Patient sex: F
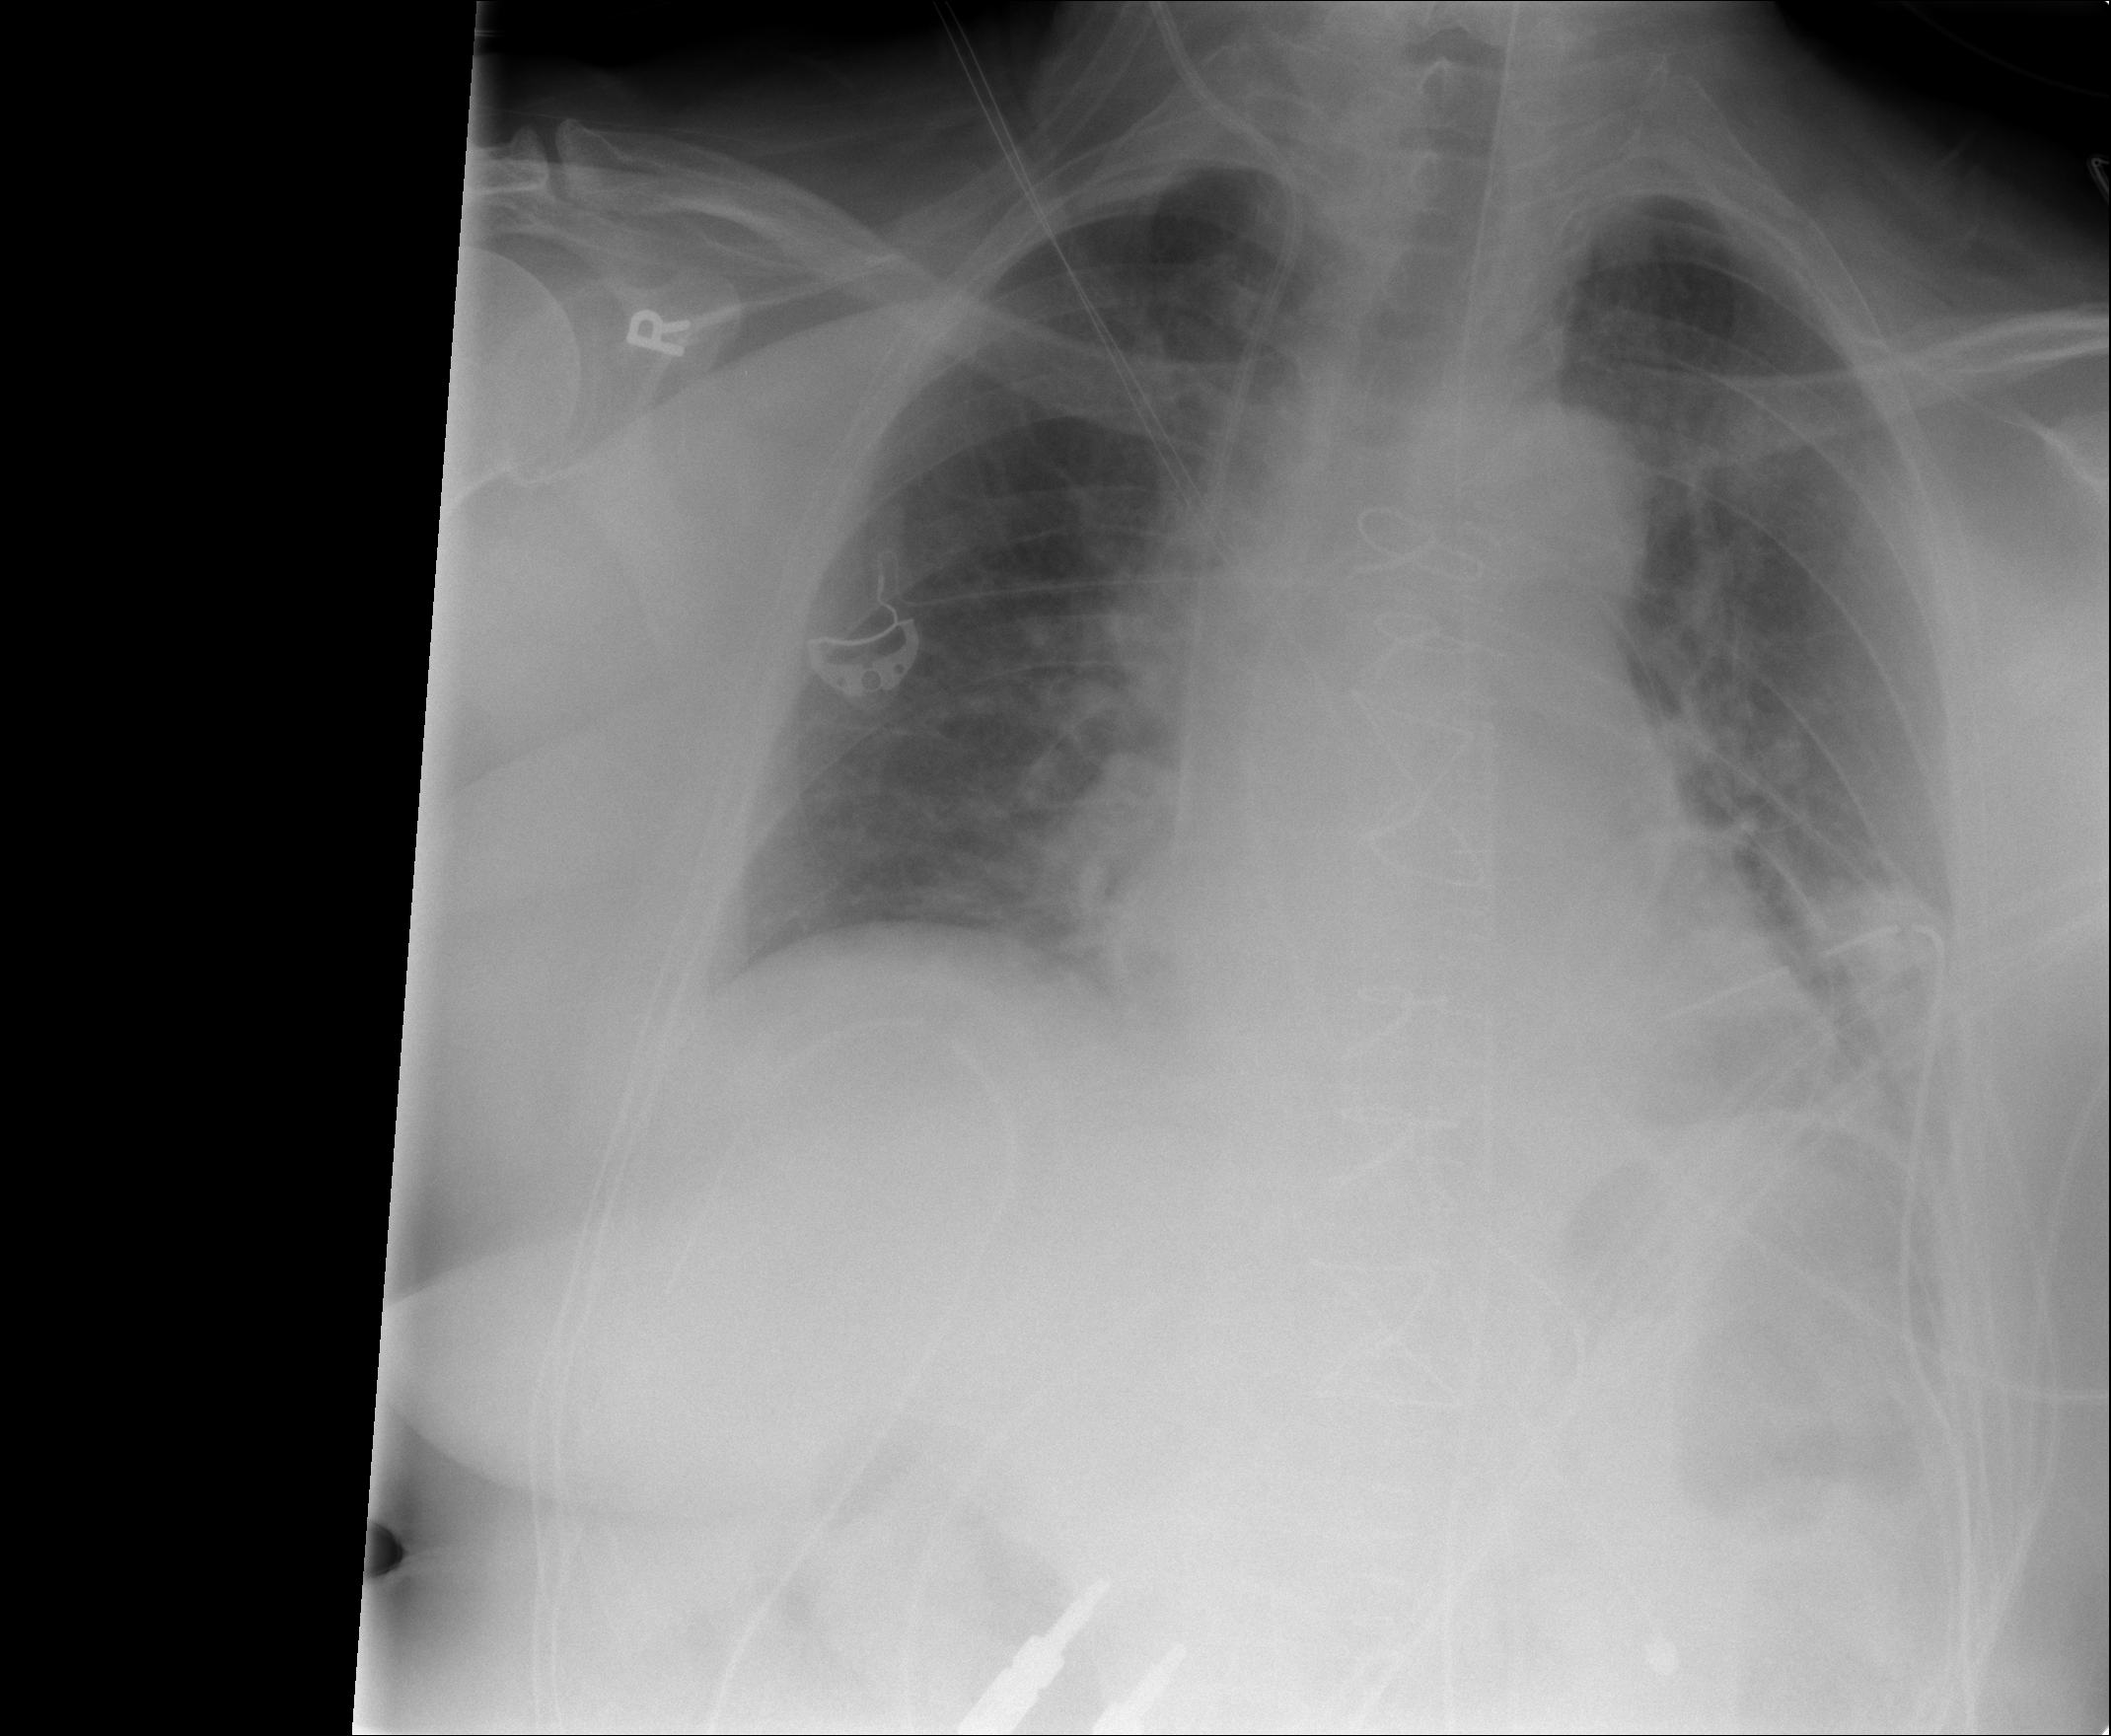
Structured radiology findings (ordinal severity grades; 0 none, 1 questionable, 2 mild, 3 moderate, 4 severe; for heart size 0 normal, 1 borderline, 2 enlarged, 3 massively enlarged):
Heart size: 1
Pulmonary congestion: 2
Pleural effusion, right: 0
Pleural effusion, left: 1
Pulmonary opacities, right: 0
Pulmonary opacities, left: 0
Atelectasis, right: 1
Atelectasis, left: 1